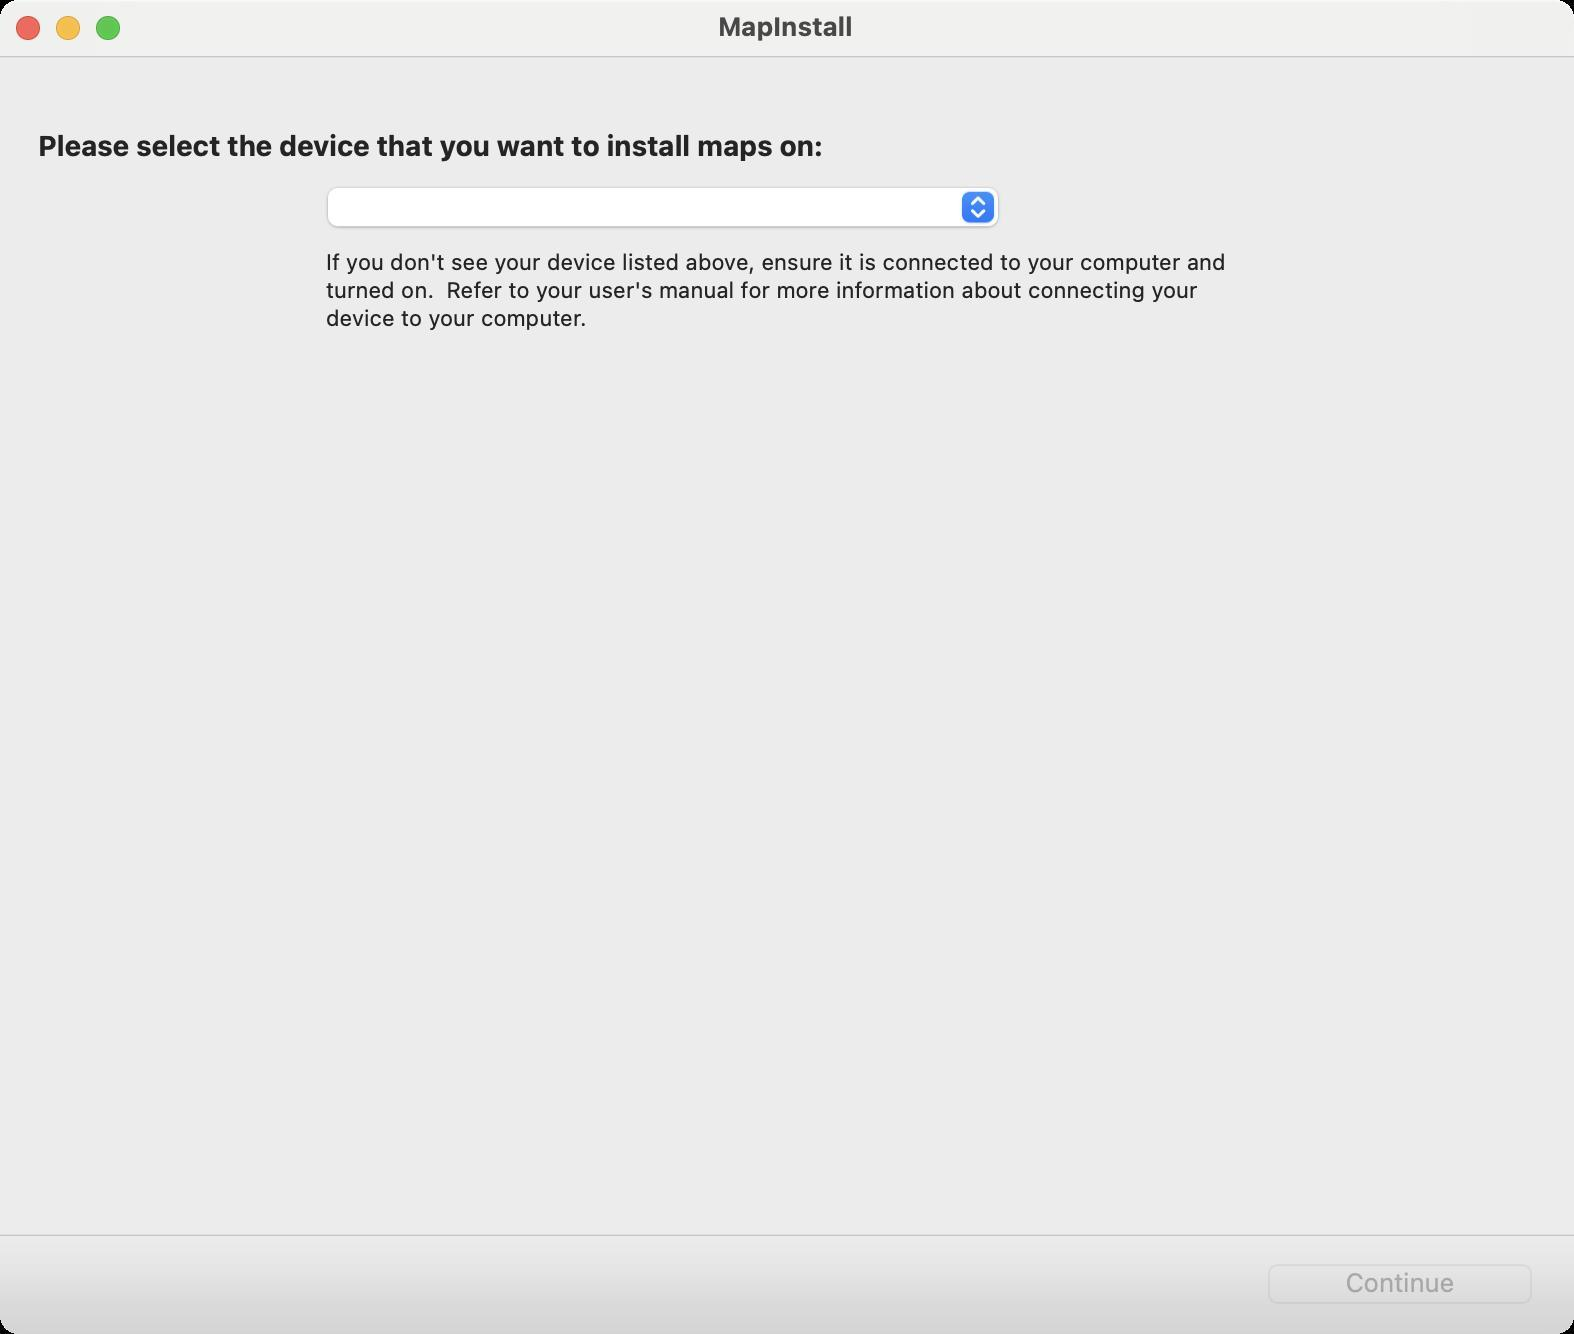
Accessibility tree:
{"name": "MapInstall", "role": "AXWindow", "description": null, "role_description": "звичайне вікно", "value": null, "position": "470.00;123.00", "size": "787;667", "children": [{"name": null, "role": "AXGroup", "description": null, "role_description": "група", "value": null, "position": "0.00;23.00", "size": "787;595", "children": [{"name": null, "role": "AXStaticText", "description": null, "role_description": "текст", "value": "Please select the device that you want to install maps on:", "position": "17.00;63.00", "size": "753;36", "children": []}, {"name": null, "role": "AXPopUpButton", "description": null, "role_description": "кнопка спливного меню", "value": null, "position": "161.00;92.00", "size": "342;26", "children": []}, {"name": null, "role": "AXStaticText", "description": null, "role_description": "текст", "value": "If you don't see your device listed above, ensure it is connected to your computer and turned on.  Refer to your user's manual for more information about connecting your device to your computer.", "position": "161.00;124.00", "size": "465;62", "children": []}]}, {"name": "Continue", "role": "AXButton", "description": null, "role_description": "кнопка", "value": null, "position": "633.00;630.00", "size": "134;25", "children": []}, {"name": null, "role": "AXButton", "description": null, "role_description": "кнопка закривання", "value": null, "position": "7.00;6.00", "size": "14;16", "children": []}, {"name": null, "role": "AXButton", "description": null, "role_description": "кнопка повноекранного режиму", "value": null, "position": "47.00;6.00", "size": "14;16", "children": [{"name": null, "role": "AXGroup", "description": null, "role_description": "група", "value": null, "position": "47.00;6.00", "size": "14;16", "children": []}]}, {"name": null, "role": "AXButton", "description": null, "role_description": "кнопка згортання", "value": null, "position": "27.00;6.00", "size": "14;16", "children": []}, {"name": null, "role": "AXStaticText", "description": null, "role_description": "текст", "value": "MapInstall", "position": "357.00;5.00", "size": "72;16", "children": []}]}